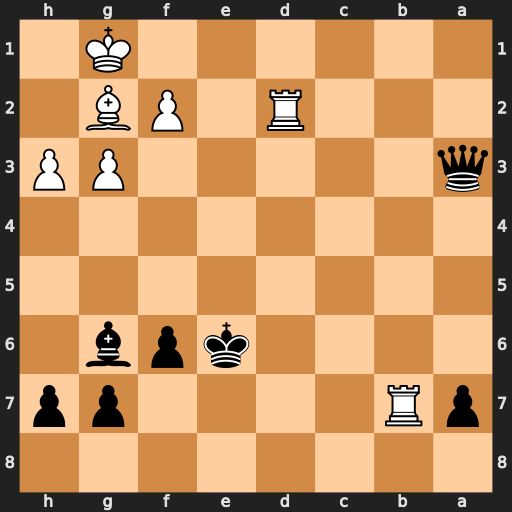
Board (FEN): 8/pR4pp/4kpb1/8/8/q5PP/3R1PB1/6K1
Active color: b
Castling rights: -
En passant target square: -
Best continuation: Qc1+ Bf1 Qxd2